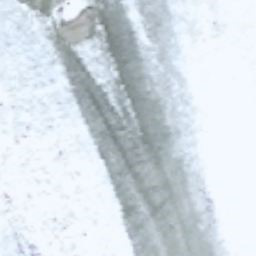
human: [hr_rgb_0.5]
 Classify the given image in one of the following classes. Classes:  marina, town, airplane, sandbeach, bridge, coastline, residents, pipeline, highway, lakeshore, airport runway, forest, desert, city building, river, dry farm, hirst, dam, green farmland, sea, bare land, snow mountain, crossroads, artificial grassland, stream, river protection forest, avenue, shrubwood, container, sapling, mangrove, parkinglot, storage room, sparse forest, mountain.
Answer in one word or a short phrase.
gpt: snow mountain